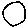
Label: circle